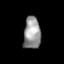
Tissue: lung
Cell type: Epithelial cells
Senescence score: 0.2168
Nuclear area (px): 533
Mean DAPI intensity: 151.276